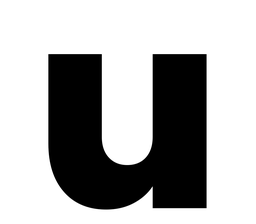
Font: Poppins-ExtraBold